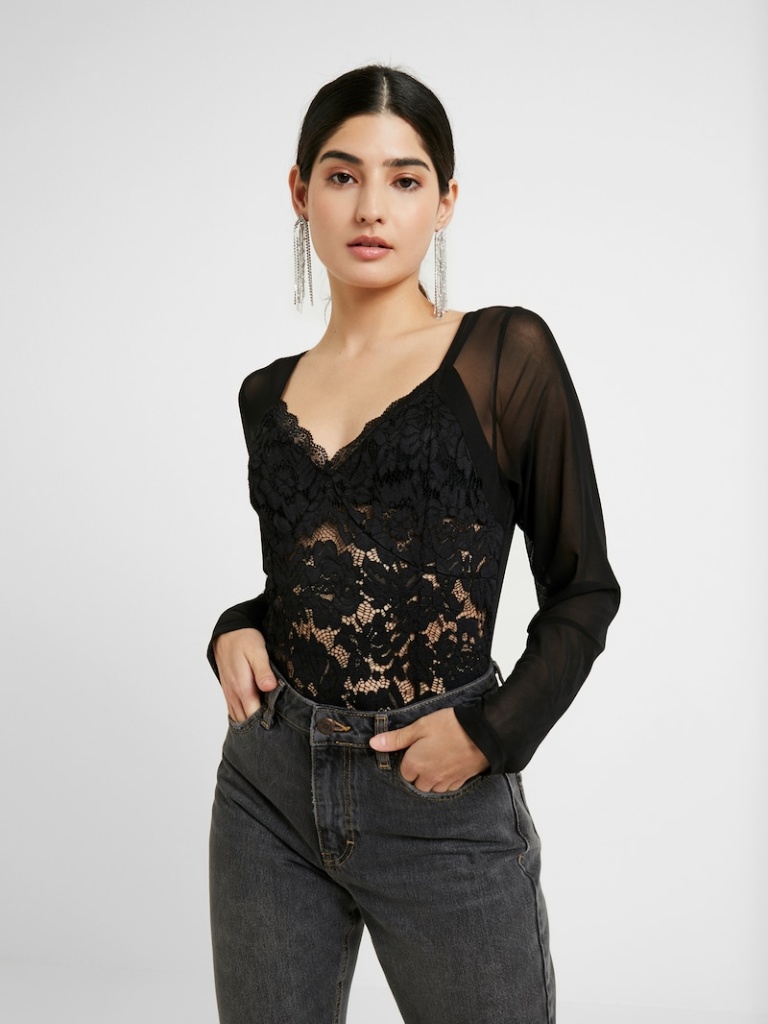
lace tight a long-sleeved with the sleeves down hip length Fully Tucked in v-neck bodysuit